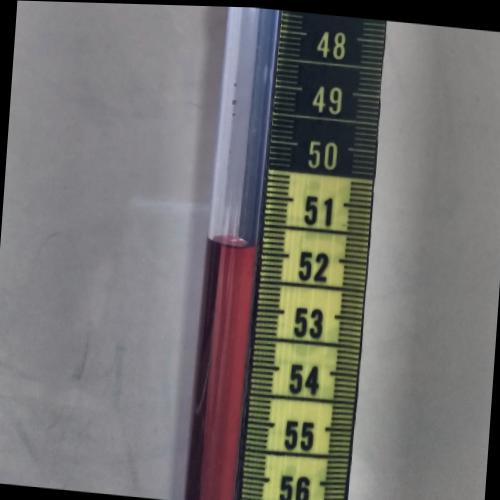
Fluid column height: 51.9 cm